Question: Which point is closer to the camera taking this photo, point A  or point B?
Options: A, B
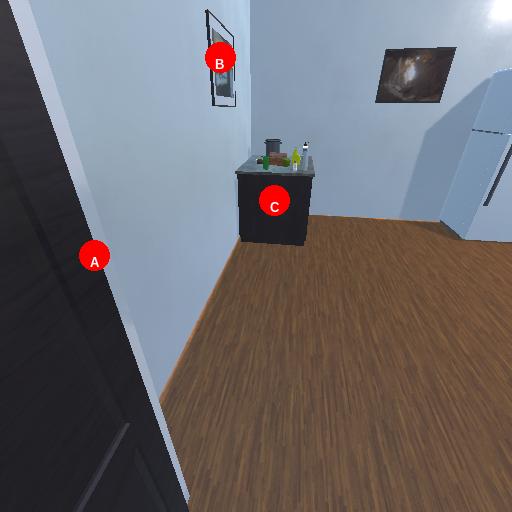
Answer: A